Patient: sex M, age 71
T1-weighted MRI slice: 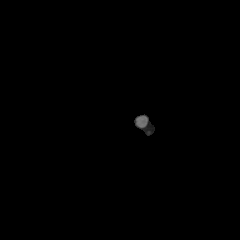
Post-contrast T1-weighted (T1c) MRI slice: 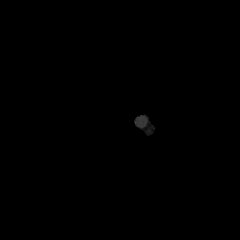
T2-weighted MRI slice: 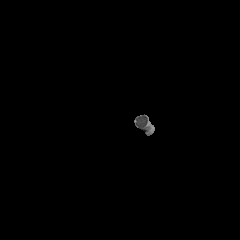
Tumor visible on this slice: no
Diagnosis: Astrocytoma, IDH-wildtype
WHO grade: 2